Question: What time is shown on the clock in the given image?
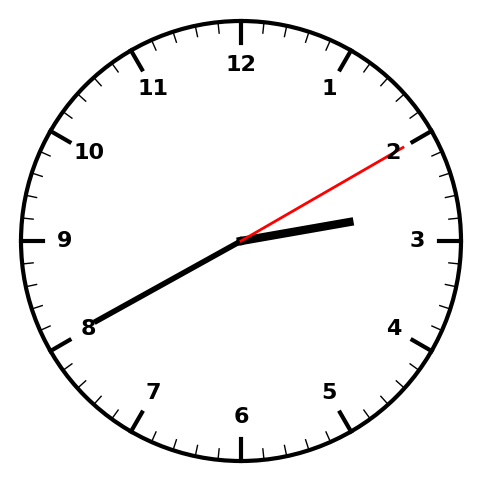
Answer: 02:40:10